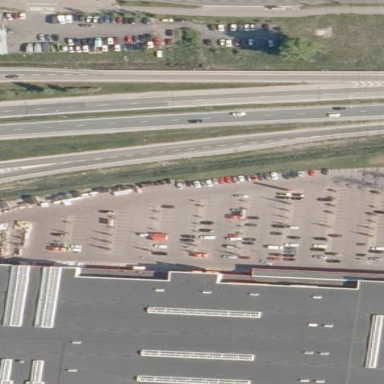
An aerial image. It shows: Parking area with surface.